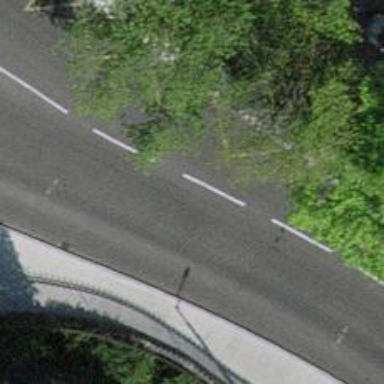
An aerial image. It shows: Tertiary road with asphalt surface. There is trolley wire indicating trolley system on the road with dedicated lane for buses.